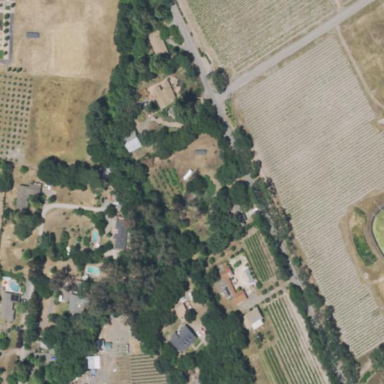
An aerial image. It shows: Vineyard with grape crops.